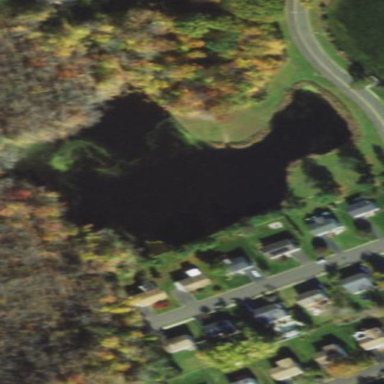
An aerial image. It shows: Pond with natural water.